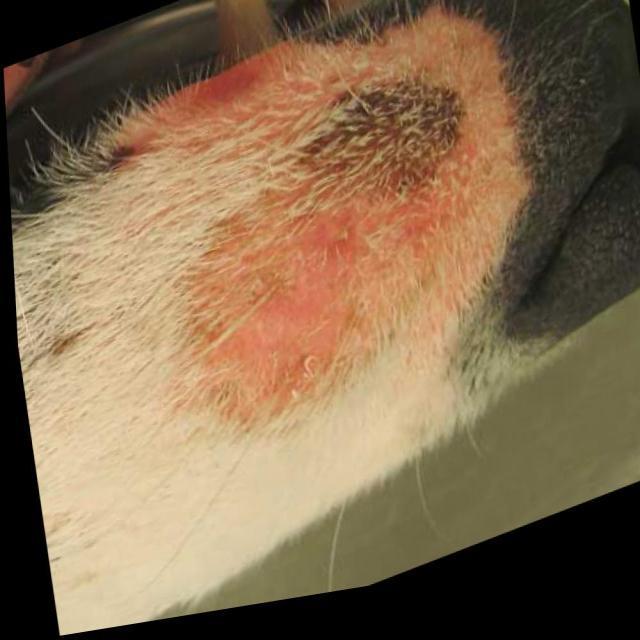
Canine ringworm (Dermatophytosis) — fungal infection caused by Microsporum or Trichophyton. Presents with circular alopecia, scaling, crusting, and broken hairs.